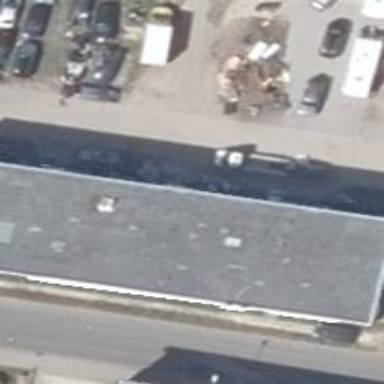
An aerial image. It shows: Industrial building.